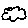
Label: cloud